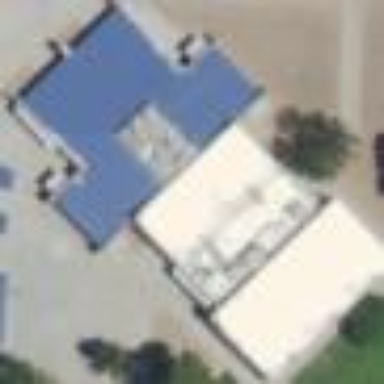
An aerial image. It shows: School building.